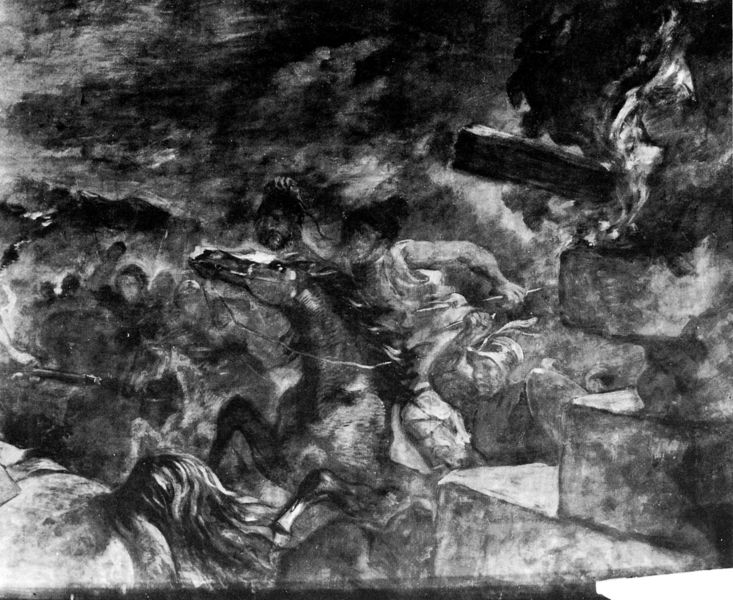
Titel: Attila und seine Horden überfahren Italien und die Künste, Kuppel
Künstler: Eugène Delacroix
Schlagwörter: angriff, dunkel, feuer, gemälde, himmel, kampf, kopf, mann, weiß, wolken, menschen, bewegung, frankreich, grau, holz, männer, schwarz, säule, zeichnung, tier, tiere, malerei, geköpft, mensch, stein, steine, tod, rauch, personen, person, pferd, pferde, reiter, chaos, vase, reiten, schnell, schweif, düster, berge, mauer, nebel, angst, brand, gewalt, krieg, schlacht, sturm, soldaten, goya, balken, flucht, tusche, schlachten, kohle, schwarz-weiß, radierung, waffen, soldat, waffe, furcht, getümmel, wei0, bleistift, helm, verwischt, gewehr, ross, antik, götter, teufel, krieger, rösser, scheu, pferdeschwanz, aktion, preschen, abgeschlagen, geköpfter, soldaten#, kmapf